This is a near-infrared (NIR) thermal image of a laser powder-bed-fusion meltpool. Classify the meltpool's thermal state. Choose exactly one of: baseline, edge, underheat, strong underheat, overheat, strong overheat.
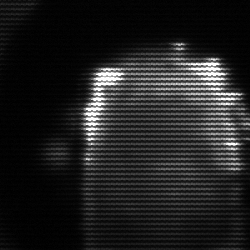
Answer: baseline